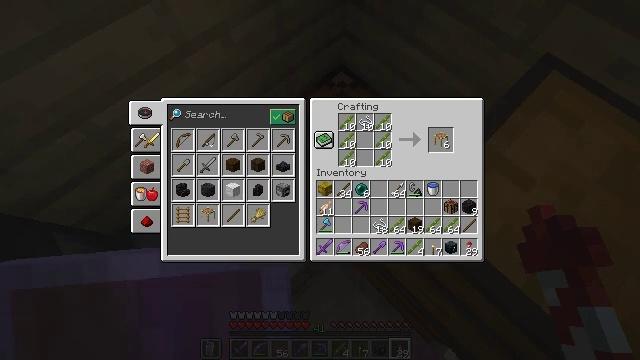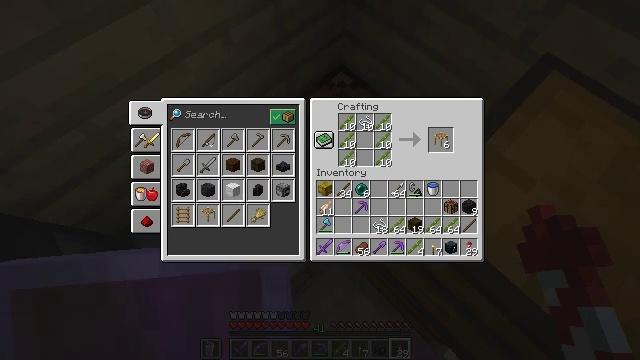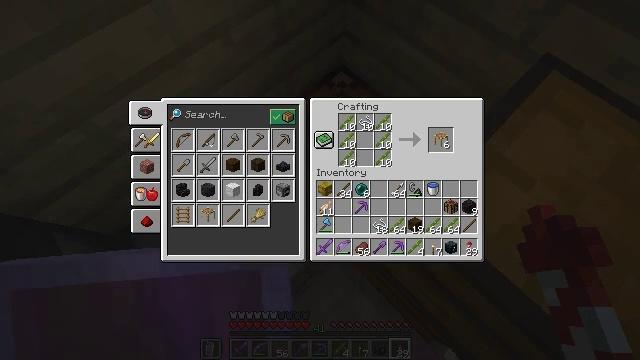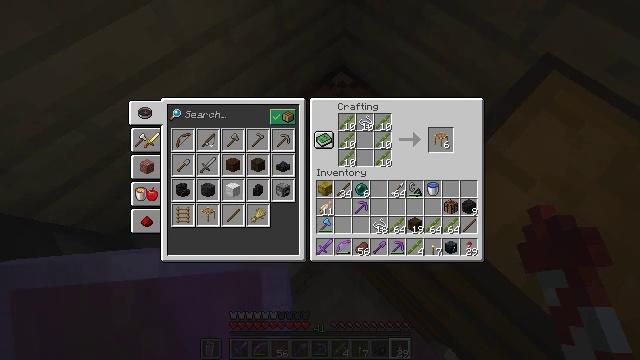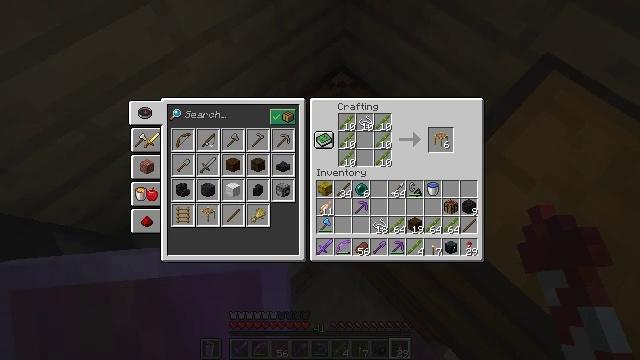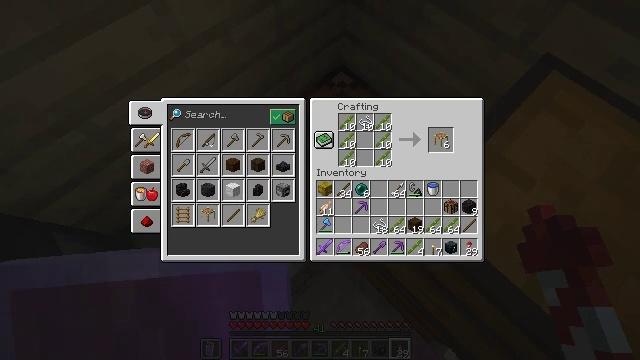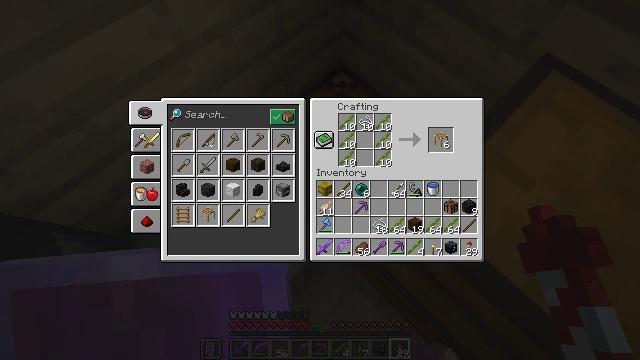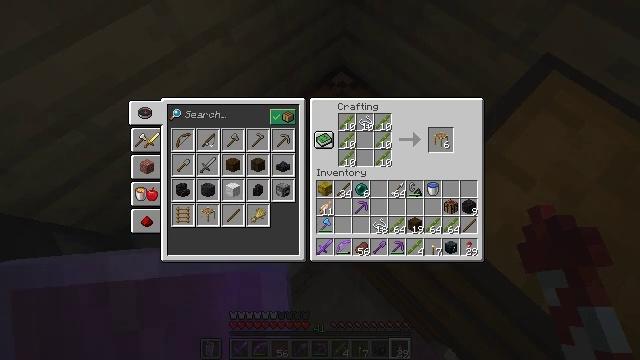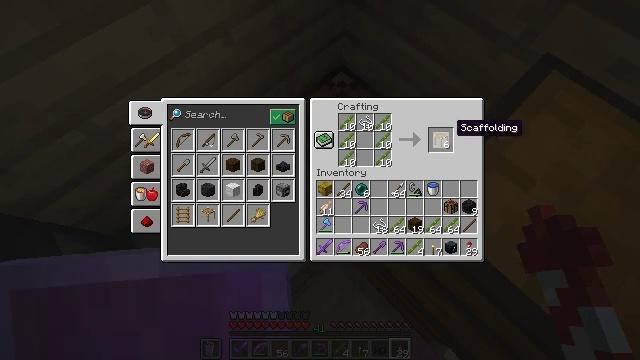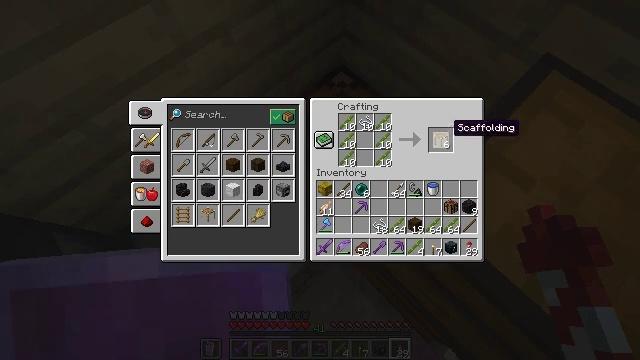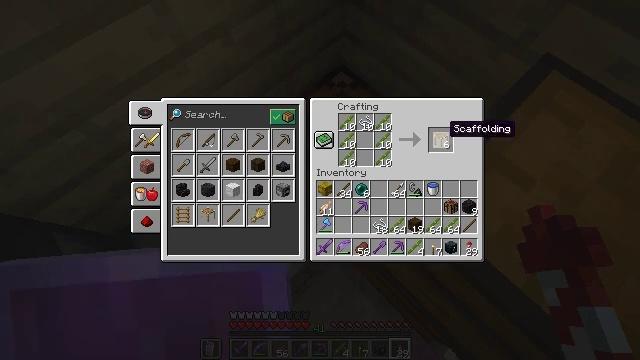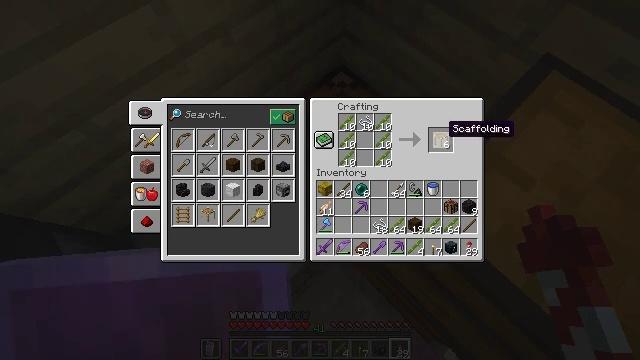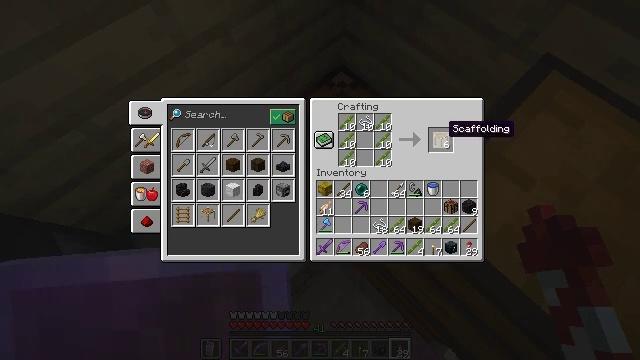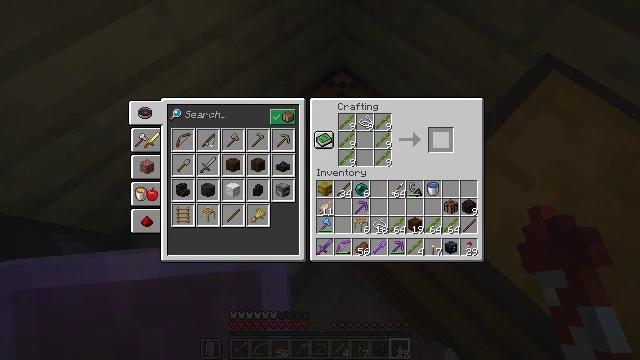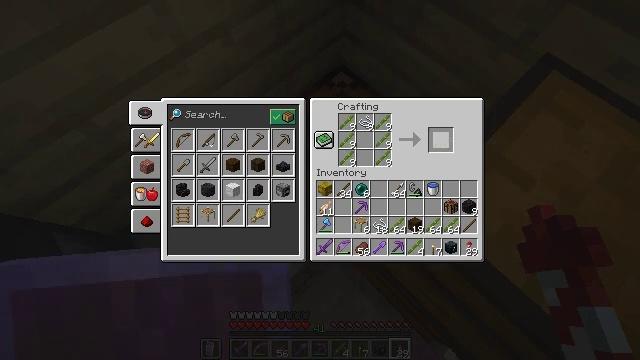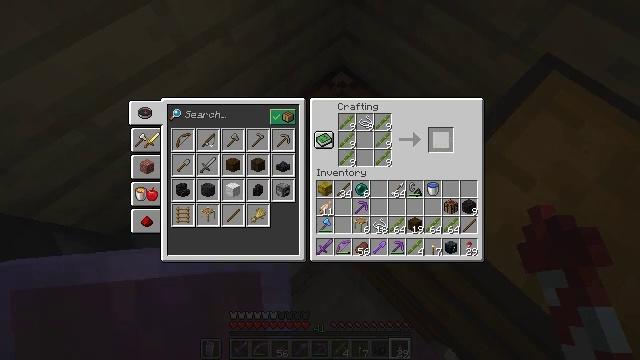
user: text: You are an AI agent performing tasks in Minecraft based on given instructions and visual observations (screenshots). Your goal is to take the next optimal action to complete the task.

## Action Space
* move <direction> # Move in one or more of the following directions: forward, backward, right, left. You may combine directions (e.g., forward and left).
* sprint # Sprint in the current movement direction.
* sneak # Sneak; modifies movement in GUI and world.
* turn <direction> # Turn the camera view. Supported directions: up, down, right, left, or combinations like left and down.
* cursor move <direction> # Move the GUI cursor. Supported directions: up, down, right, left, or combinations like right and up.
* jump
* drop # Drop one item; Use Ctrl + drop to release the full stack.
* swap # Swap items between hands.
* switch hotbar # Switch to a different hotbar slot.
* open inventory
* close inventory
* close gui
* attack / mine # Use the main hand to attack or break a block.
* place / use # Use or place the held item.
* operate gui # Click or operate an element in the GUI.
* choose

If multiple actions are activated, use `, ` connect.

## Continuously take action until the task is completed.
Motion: motion action
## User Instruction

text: Use bamboo and some string to create scaffolding in the crafting table.
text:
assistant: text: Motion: turn right and up
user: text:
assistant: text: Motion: no_op
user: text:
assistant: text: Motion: sneak
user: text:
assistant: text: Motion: sneak
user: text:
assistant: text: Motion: sneak, turn left
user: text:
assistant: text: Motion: sneak, turn left
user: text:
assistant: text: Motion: sneak
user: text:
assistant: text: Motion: sneak
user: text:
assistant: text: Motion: sneak
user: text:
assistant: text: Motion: sneak
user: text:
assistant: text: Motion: sneak
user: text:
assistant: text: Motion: sneak
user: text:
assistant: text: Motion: sneak, attack / mine
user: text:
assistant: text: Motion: sneak, attack / mine
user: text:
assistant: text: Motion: sneak, attack / mine
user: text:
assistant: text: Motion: sneak, attack / mine
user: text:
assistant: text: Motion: sneak, attack / mine
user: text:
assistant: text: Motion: sneak, attack / mine